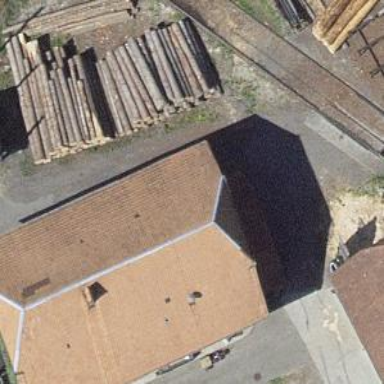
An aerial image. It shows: Farm building.